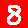
Digit: 8